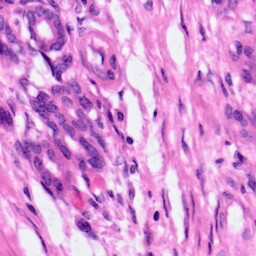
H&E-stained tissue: Pancreatic